Field crop: maize
Growth stage: 2
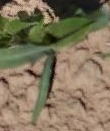
Species: maize